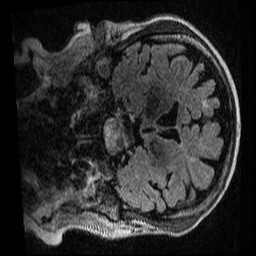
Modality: T2w
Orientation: coronal
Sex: female
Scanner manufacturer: ge
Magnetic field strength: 3 T
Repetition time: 6 s
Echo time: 0.1291 s